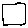
Label: square